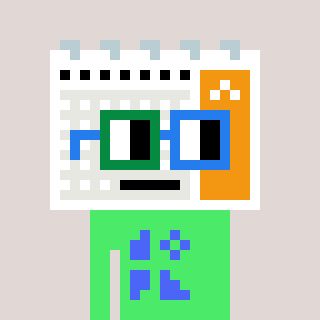
a pixel art character with square green and blue glasses, a calendar-shaped head and a teal-colored body on a warm background